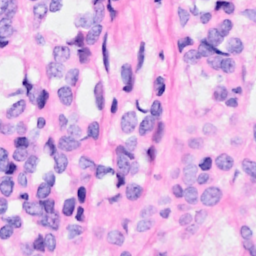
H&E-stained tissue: Breast